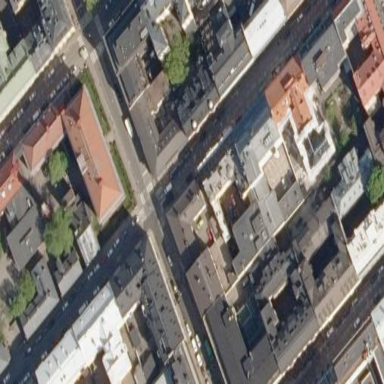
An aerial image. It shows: View of city block.